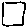
Label: square